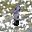
Label: 1